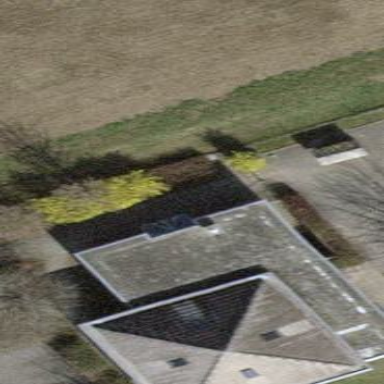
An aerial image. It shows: Kindergarten located within school building.